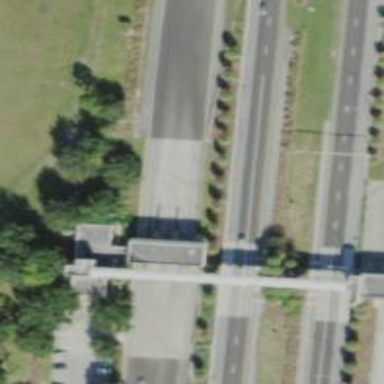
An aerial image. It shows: Toll gantry on the road.